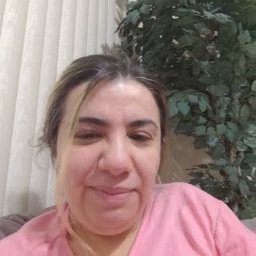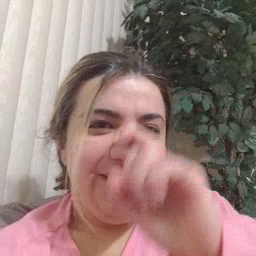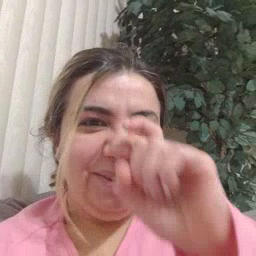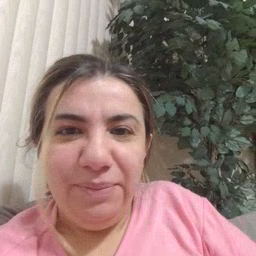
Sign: doll